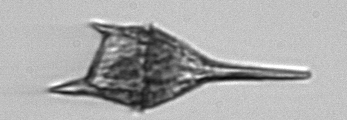
Label: Tripos_lineatus